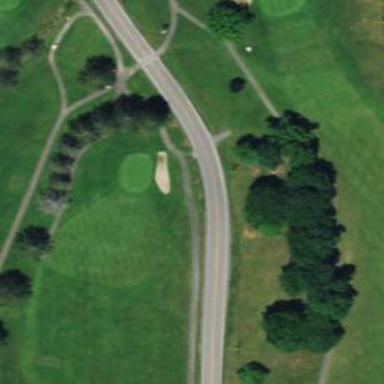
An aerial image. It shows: Golf hole.